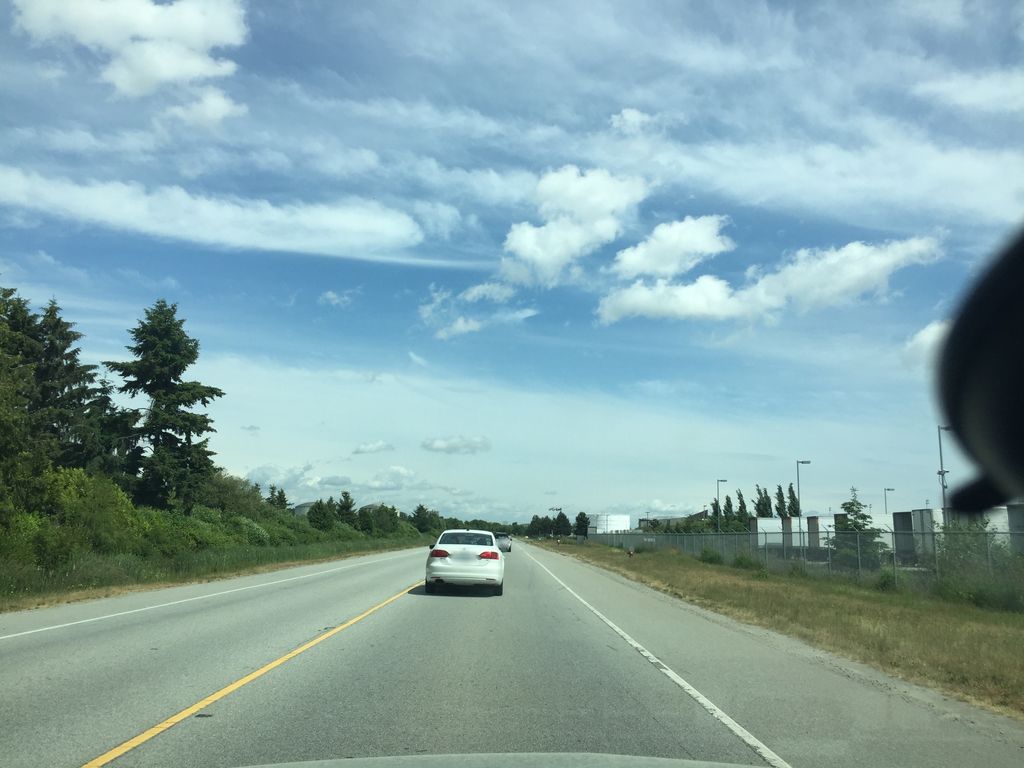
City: vancouver